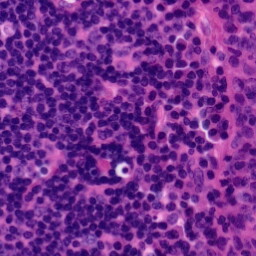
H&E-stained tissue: Tonsil